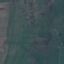
Label: HerbaceousVegetation